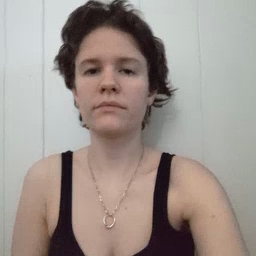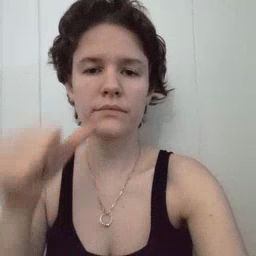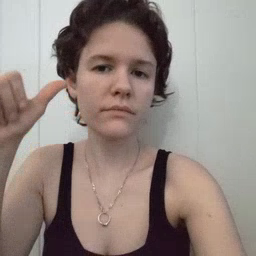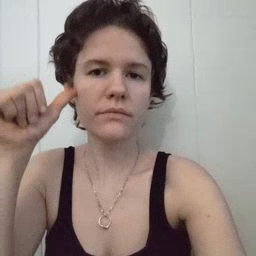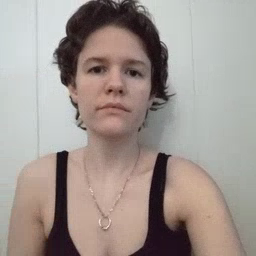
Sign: yesterday